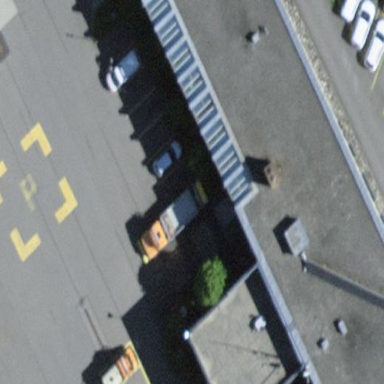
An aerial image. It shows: Police building.